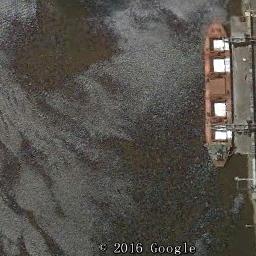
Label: ship